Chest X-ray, AP view. Patient: 58 years old, sex M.
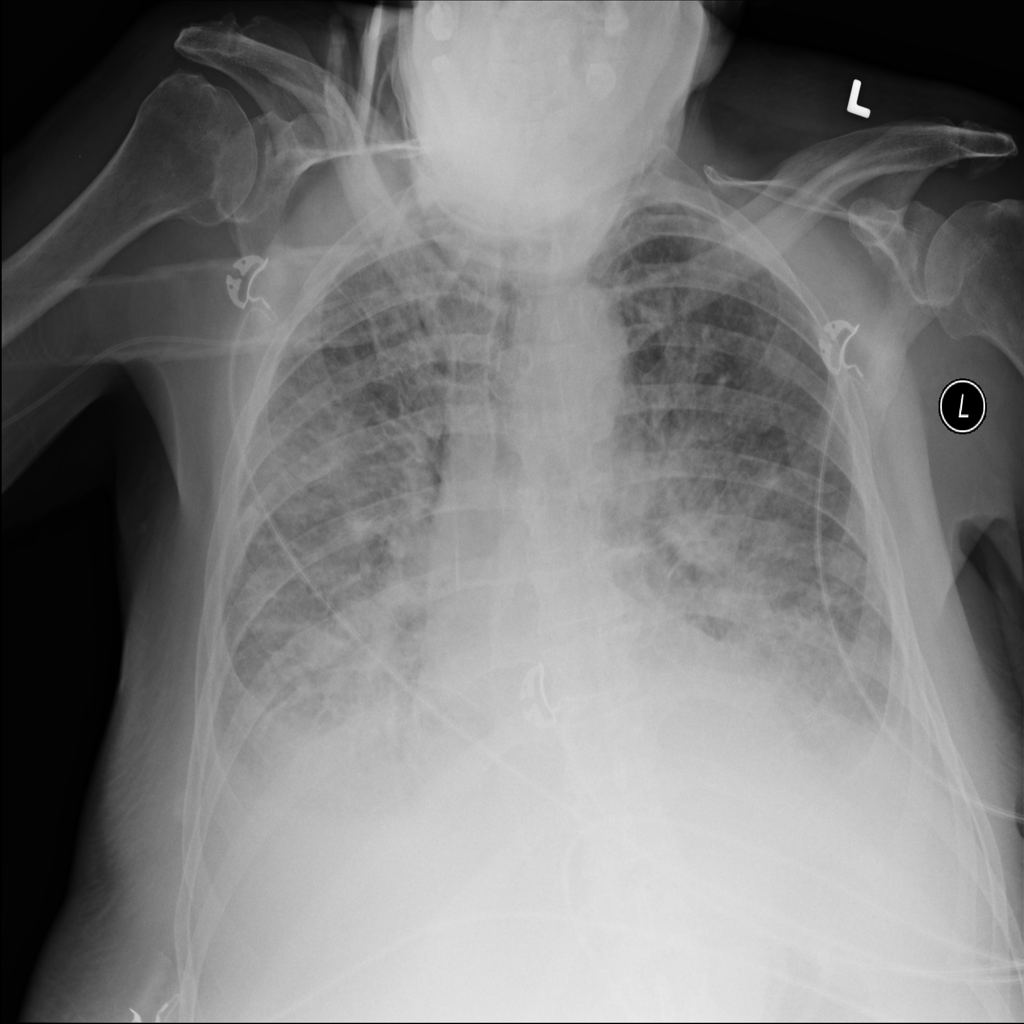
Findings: Edema, Infiltration